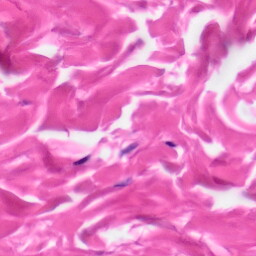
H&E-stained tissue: Skin